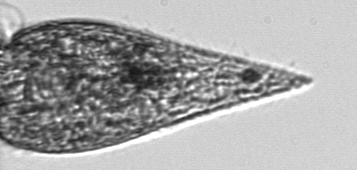
Label: Strombidium_conicum